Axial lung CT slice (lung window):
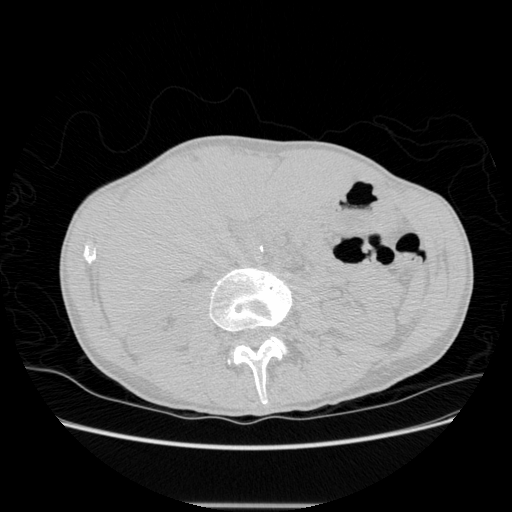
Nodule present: no